Question: <URL>
I have some data that populates a list, and I want the in that list to gain the 'selected' class.
I'm able to give the first item, or any single item that class with the following code, but my question is how would you toggle multiple items on first load?

'''
.controller('PageCtrl',
['$scope',
function($scope) {
var vs = $scope;
vs.message = "1st, 2nd and 3rd item should be selected by default:";
vs.toggleTags = { item: 0 }; // This gives the first item the selected class
vs.myModel = [
{name: 'aaa'},
{name: 'bbb'},
{name: 'ccc'},
{name: 'ddd'},
{name: 'eee'},
{name: 'fff'},
{name: 'ggg'}
];
}]);
'''
HTML:
'''
<ul>
<li ng-repeat="m in myModel" data-ng-class="{'selected':toggleTags.item == $index}">
<div class="tag">{{m.name}}</div>
</li>
</ul>
'''
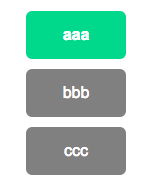
Answer: Between us, I am not a fan of keeping hidden state through very awkward ifs in the view. This is not a place for it. As such, here is a modification to allow you to select multiple items:
'''
<ul>
<li ng-repeat="(k, m) in myModel" data-ng-class="{'selected':toggleTags.item.indexOf(k) > -1}">
<div class="tag">{{m.name}}</div>
</li>
</ul>
'''
Your 'toggleTags' then becomes:
'''
vs.toggleTags = { item: [0, 1, 2] };
'''
Cleaner, less surprising and easier!